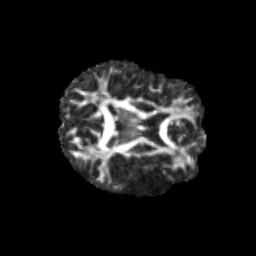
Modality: FA
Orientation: axial
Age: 12
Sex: male
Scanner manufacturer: siemens
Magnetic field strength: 3 T
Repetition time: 3.8 s
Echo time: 0.07 s